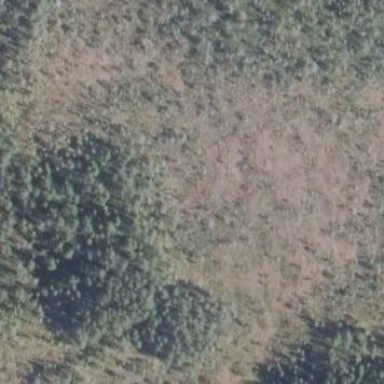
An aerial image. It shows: Woodland with needle-leaved trees.